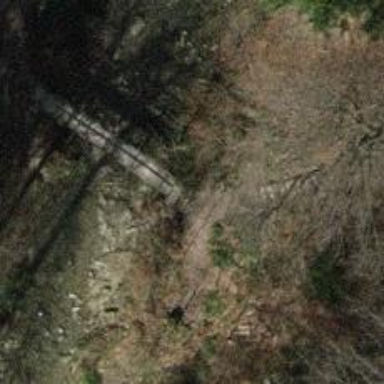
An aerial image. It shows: Path on bridge.